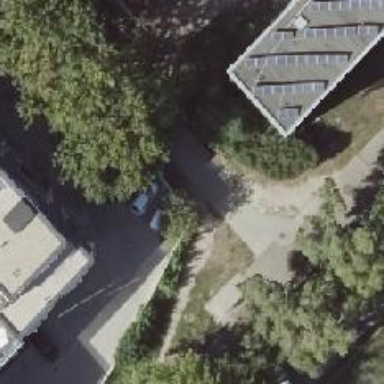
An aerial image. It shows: Driveway leading to service road.